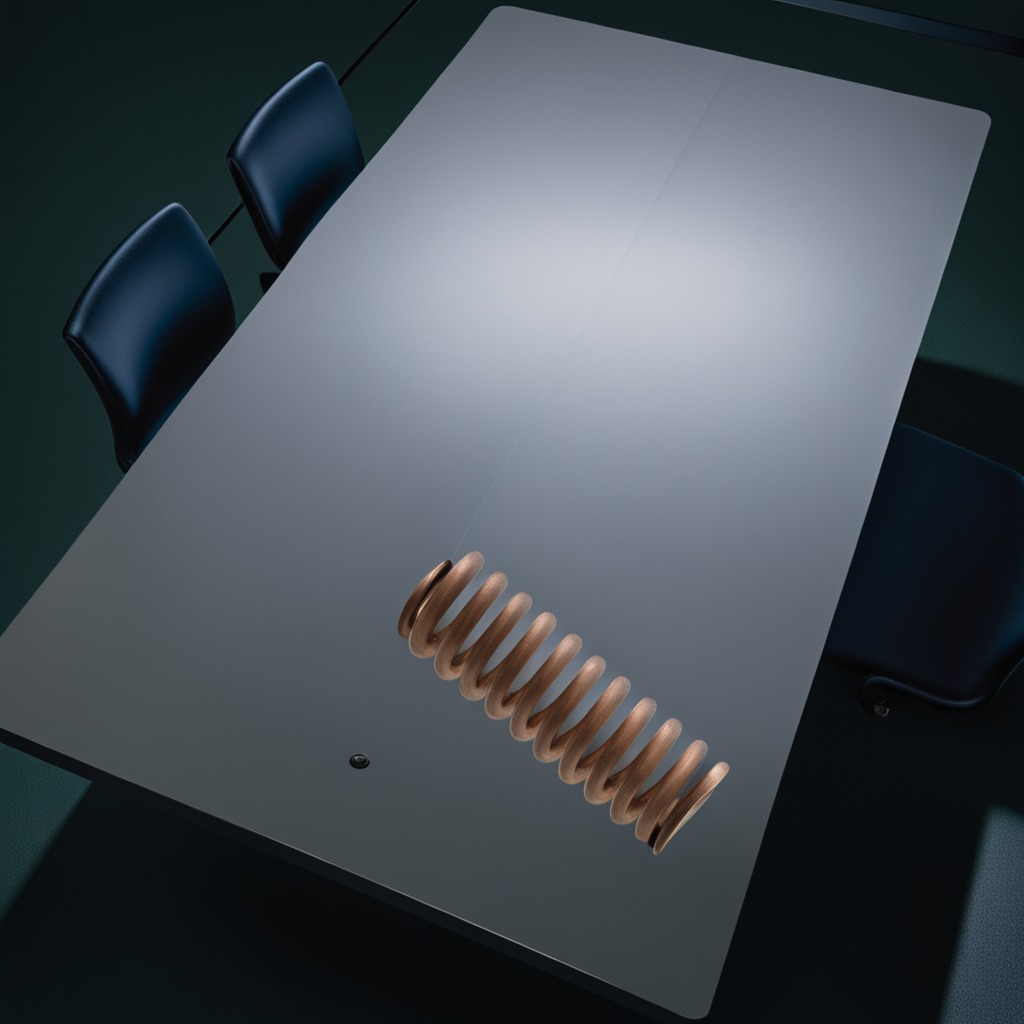
A coiled metal spring is lying on the table.